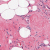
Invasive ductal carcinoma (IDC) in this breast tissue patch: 1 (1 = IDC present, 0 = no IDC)